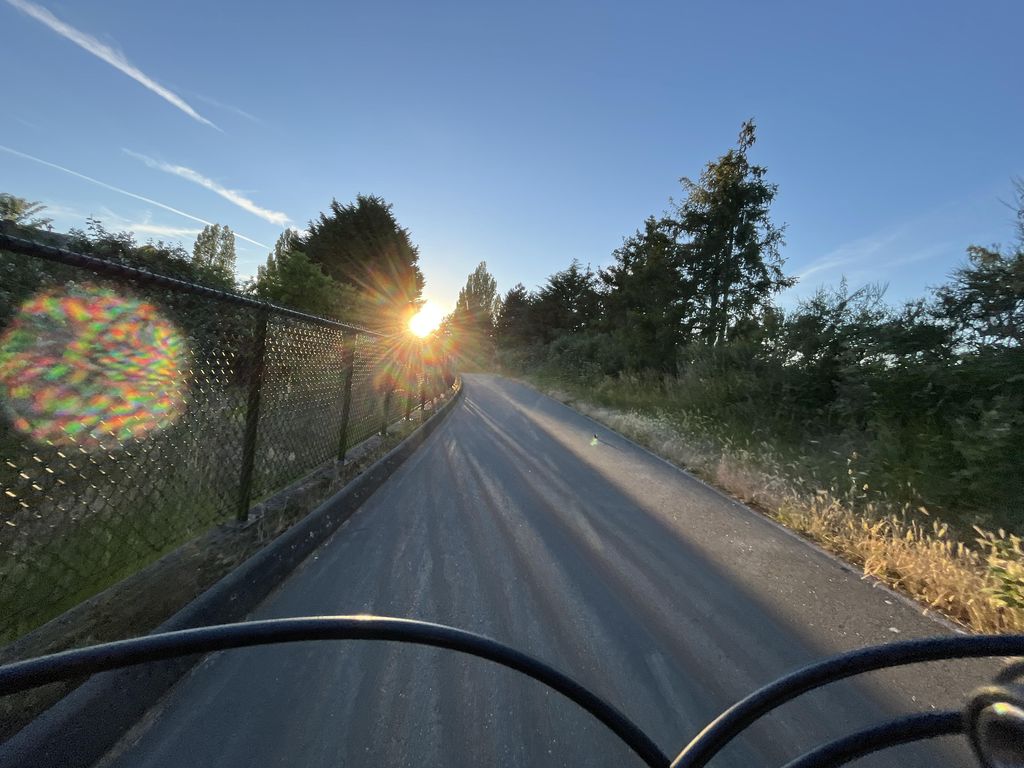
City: victoria